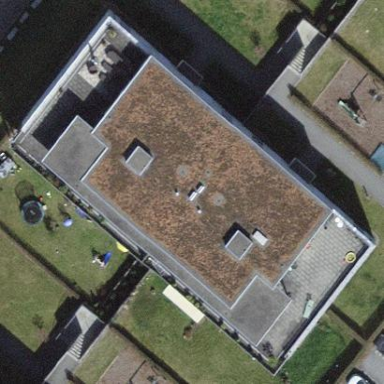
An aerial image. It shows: Flat-roofed building with multiple parts.